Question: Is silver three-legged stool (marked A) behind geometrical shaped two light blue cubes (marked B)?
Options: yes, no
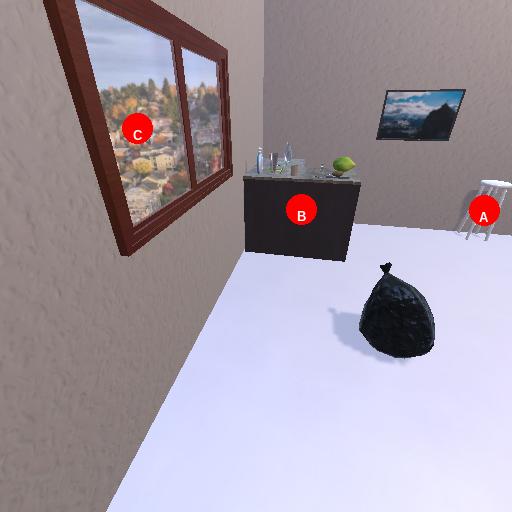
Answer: yes